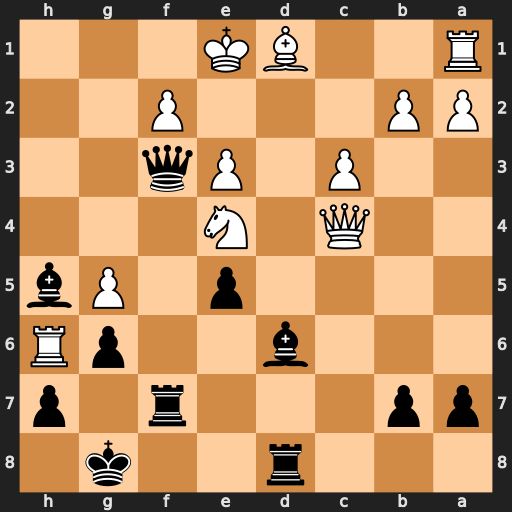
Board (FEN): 3r2k1/pp3r1p/3b2pR/4p1Pb/2Q1N3/2P1Pq2/PP3P2/R2BK3
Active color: b
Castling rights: Q
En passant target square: -
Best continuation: Qh1+ Qf1 Qxe4